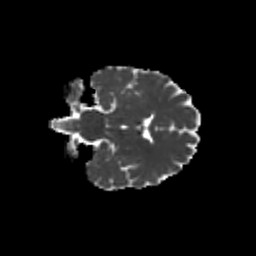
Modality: MD
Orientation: coronal
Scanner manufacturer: siemens
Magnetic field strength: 3 T
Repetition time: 9.2 s
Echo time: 0.084 s